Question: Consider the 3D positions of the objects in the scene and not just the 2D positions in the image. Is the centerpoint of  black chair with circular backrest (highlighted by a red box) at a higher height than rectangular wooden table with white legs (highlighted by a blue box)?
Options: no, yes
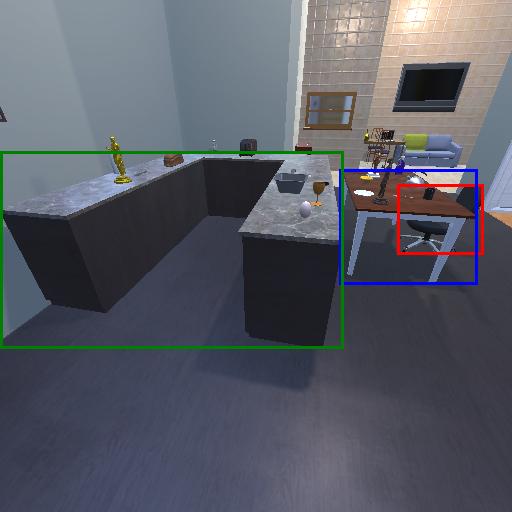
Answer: no